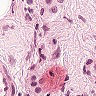
Metastatic tissue present: yes